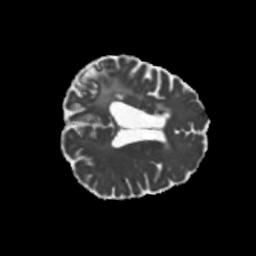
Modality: MD
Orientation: axial
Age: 68
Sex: female
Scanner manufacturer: siemens
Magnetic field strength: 3 T
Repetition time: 5.25 s
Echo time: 0.08 s